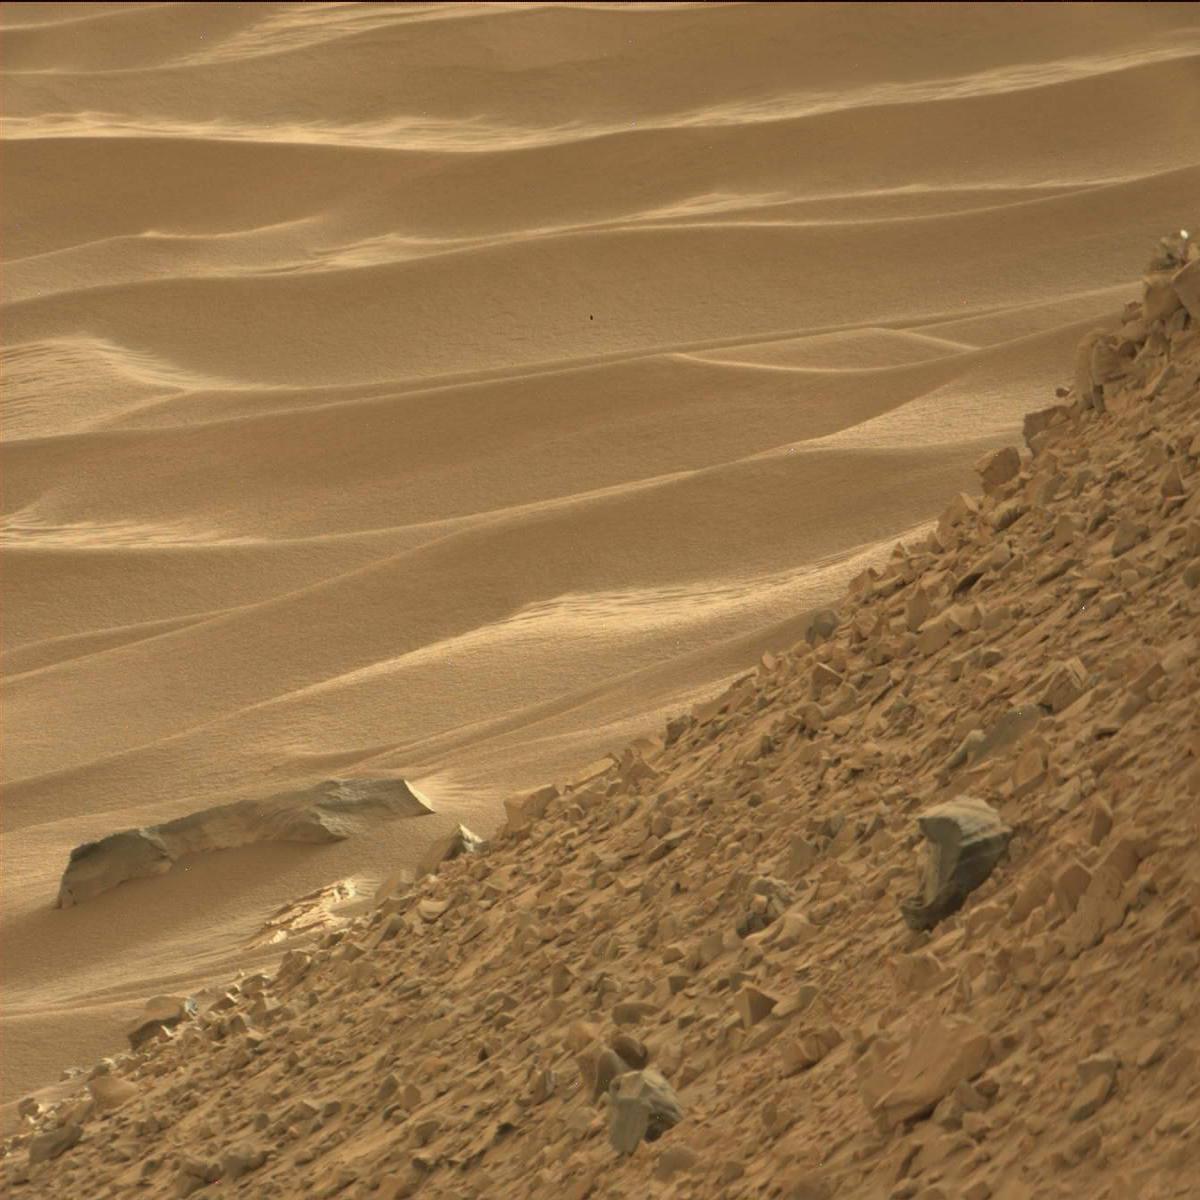
Terrain classes present: Bedrock, Rock, Sand / Soil